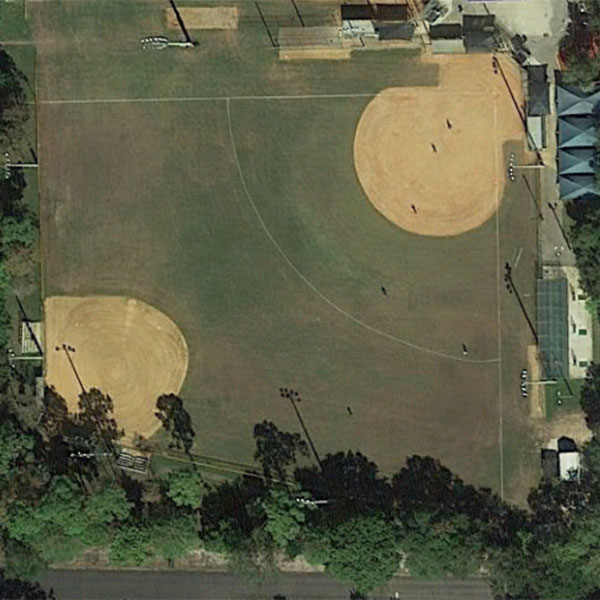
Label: BaseballField